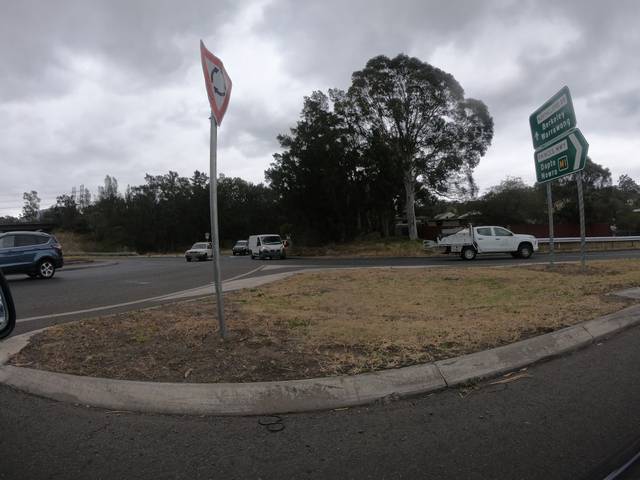
Region: Australia
Coordinates: -34.474, 150.833